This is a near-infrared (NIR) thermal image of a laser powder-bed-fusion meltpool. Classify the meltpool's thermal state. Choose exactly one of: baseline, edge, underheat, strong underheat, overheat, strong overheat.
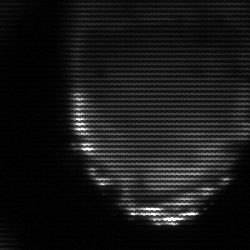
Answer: edge